Question: I try to make a function which generate an aleatory number and verify if it doesn't already used, and return it.
But I got a undefined result, and I got in first the result of the function against the console.log which is in this function, whereas it should be the reverse.
'''
// function main()
console.log('The result of the function in the main() is ' + Bank_generateAccountNumber());
// function Bank_generateAccountNumber()
function Bank_generateAccountNumber()
{
var account_number = Math.floor((Math.random() * 8999) + 1000);
console.log('Bank_generateAccountNumber trying with this number: ' + account_number);
bdd.query('SELECT * FROM bank_accounts WHERE account_number = ?', gm.mysql.escape(account_number), function(e, d, f)
{
if(!d.id)
{
console.log("this number is available ! " + account_number);
return account_number;
}
console.log("this number is already used ! " + account_number);
Bank_generateAccountNumber();
return 0;
});
}
'''
I'm seeing when I'm writing this, even if i'm not connected to mysql, i got "the result of the function in the main() is undefined", and after got a error because "d.id" is not defined.

I want get the console.log (which is in the function) in first, and after get the result of the function.
Do you have any idea?
Thank you
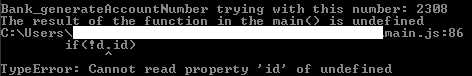
Answer: I modified your function to use a deferred promise using the Q library. As Naresh Walia wrote in the comments you have more then one library to do so:
'''
var q = require('q');
Bank_generateAccountNumber().then(function(response) {
console.log('The result of the function in the main() is ' + response);
})
function Bank_generateAccountNumber() {
var response = q.defer();
var account_number = Math.floor((Math.random() * 8999) + 1000);
console.log('Bank_generateAccountNumber trying with this number: ' + account_number);
bdd.query('SELECT * FROM bank_accounts WHERE account_number = ?', gm.mysql.escape(account_number), function(e, d, f) {
if (!d.id) {
console.log("this number is available ! " + account_number);
response.resolve(account_number);
}
console.log("this number is already used ! " + account_number);
Bank_generateAccountNumber();
});
return response.promise;
}
'''